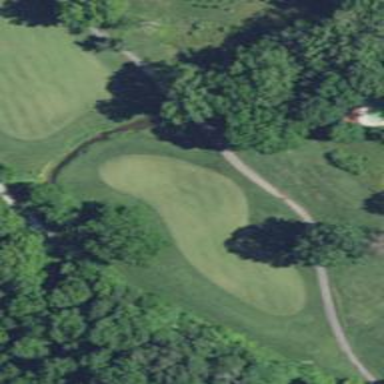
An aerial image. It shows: View of golf hole.